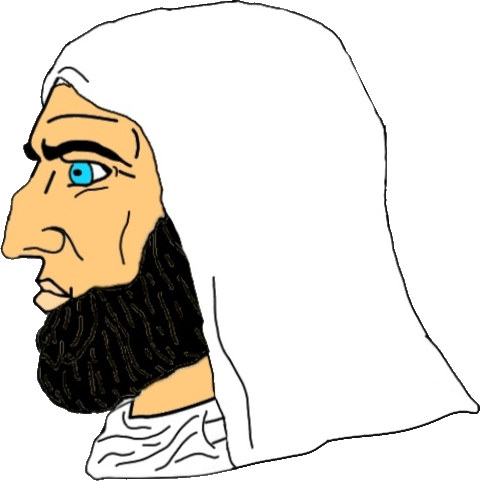
Label: 4_Yes_Chad